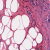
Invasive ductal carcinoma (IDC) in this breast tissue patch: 0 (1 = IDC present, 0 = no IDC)